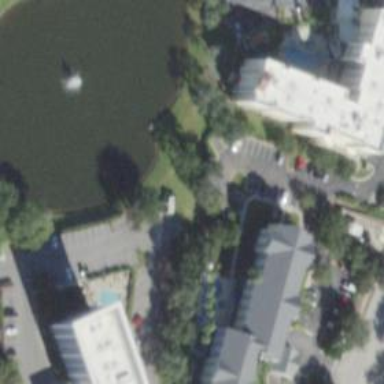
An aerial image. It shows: Hotel building.